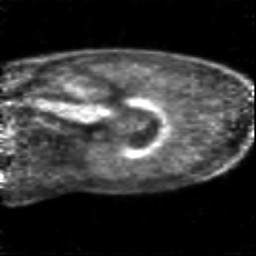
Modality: PET
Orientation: sagittal
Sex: female
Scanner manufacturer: siemens